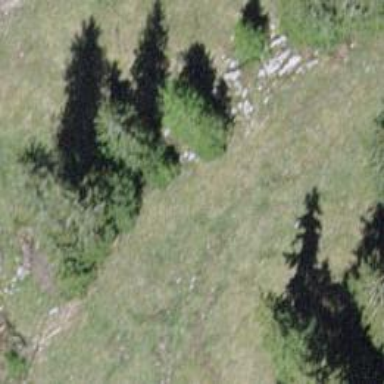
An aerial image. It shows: Needle-leaved tree in nature.